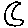
Label: moon